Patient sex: M
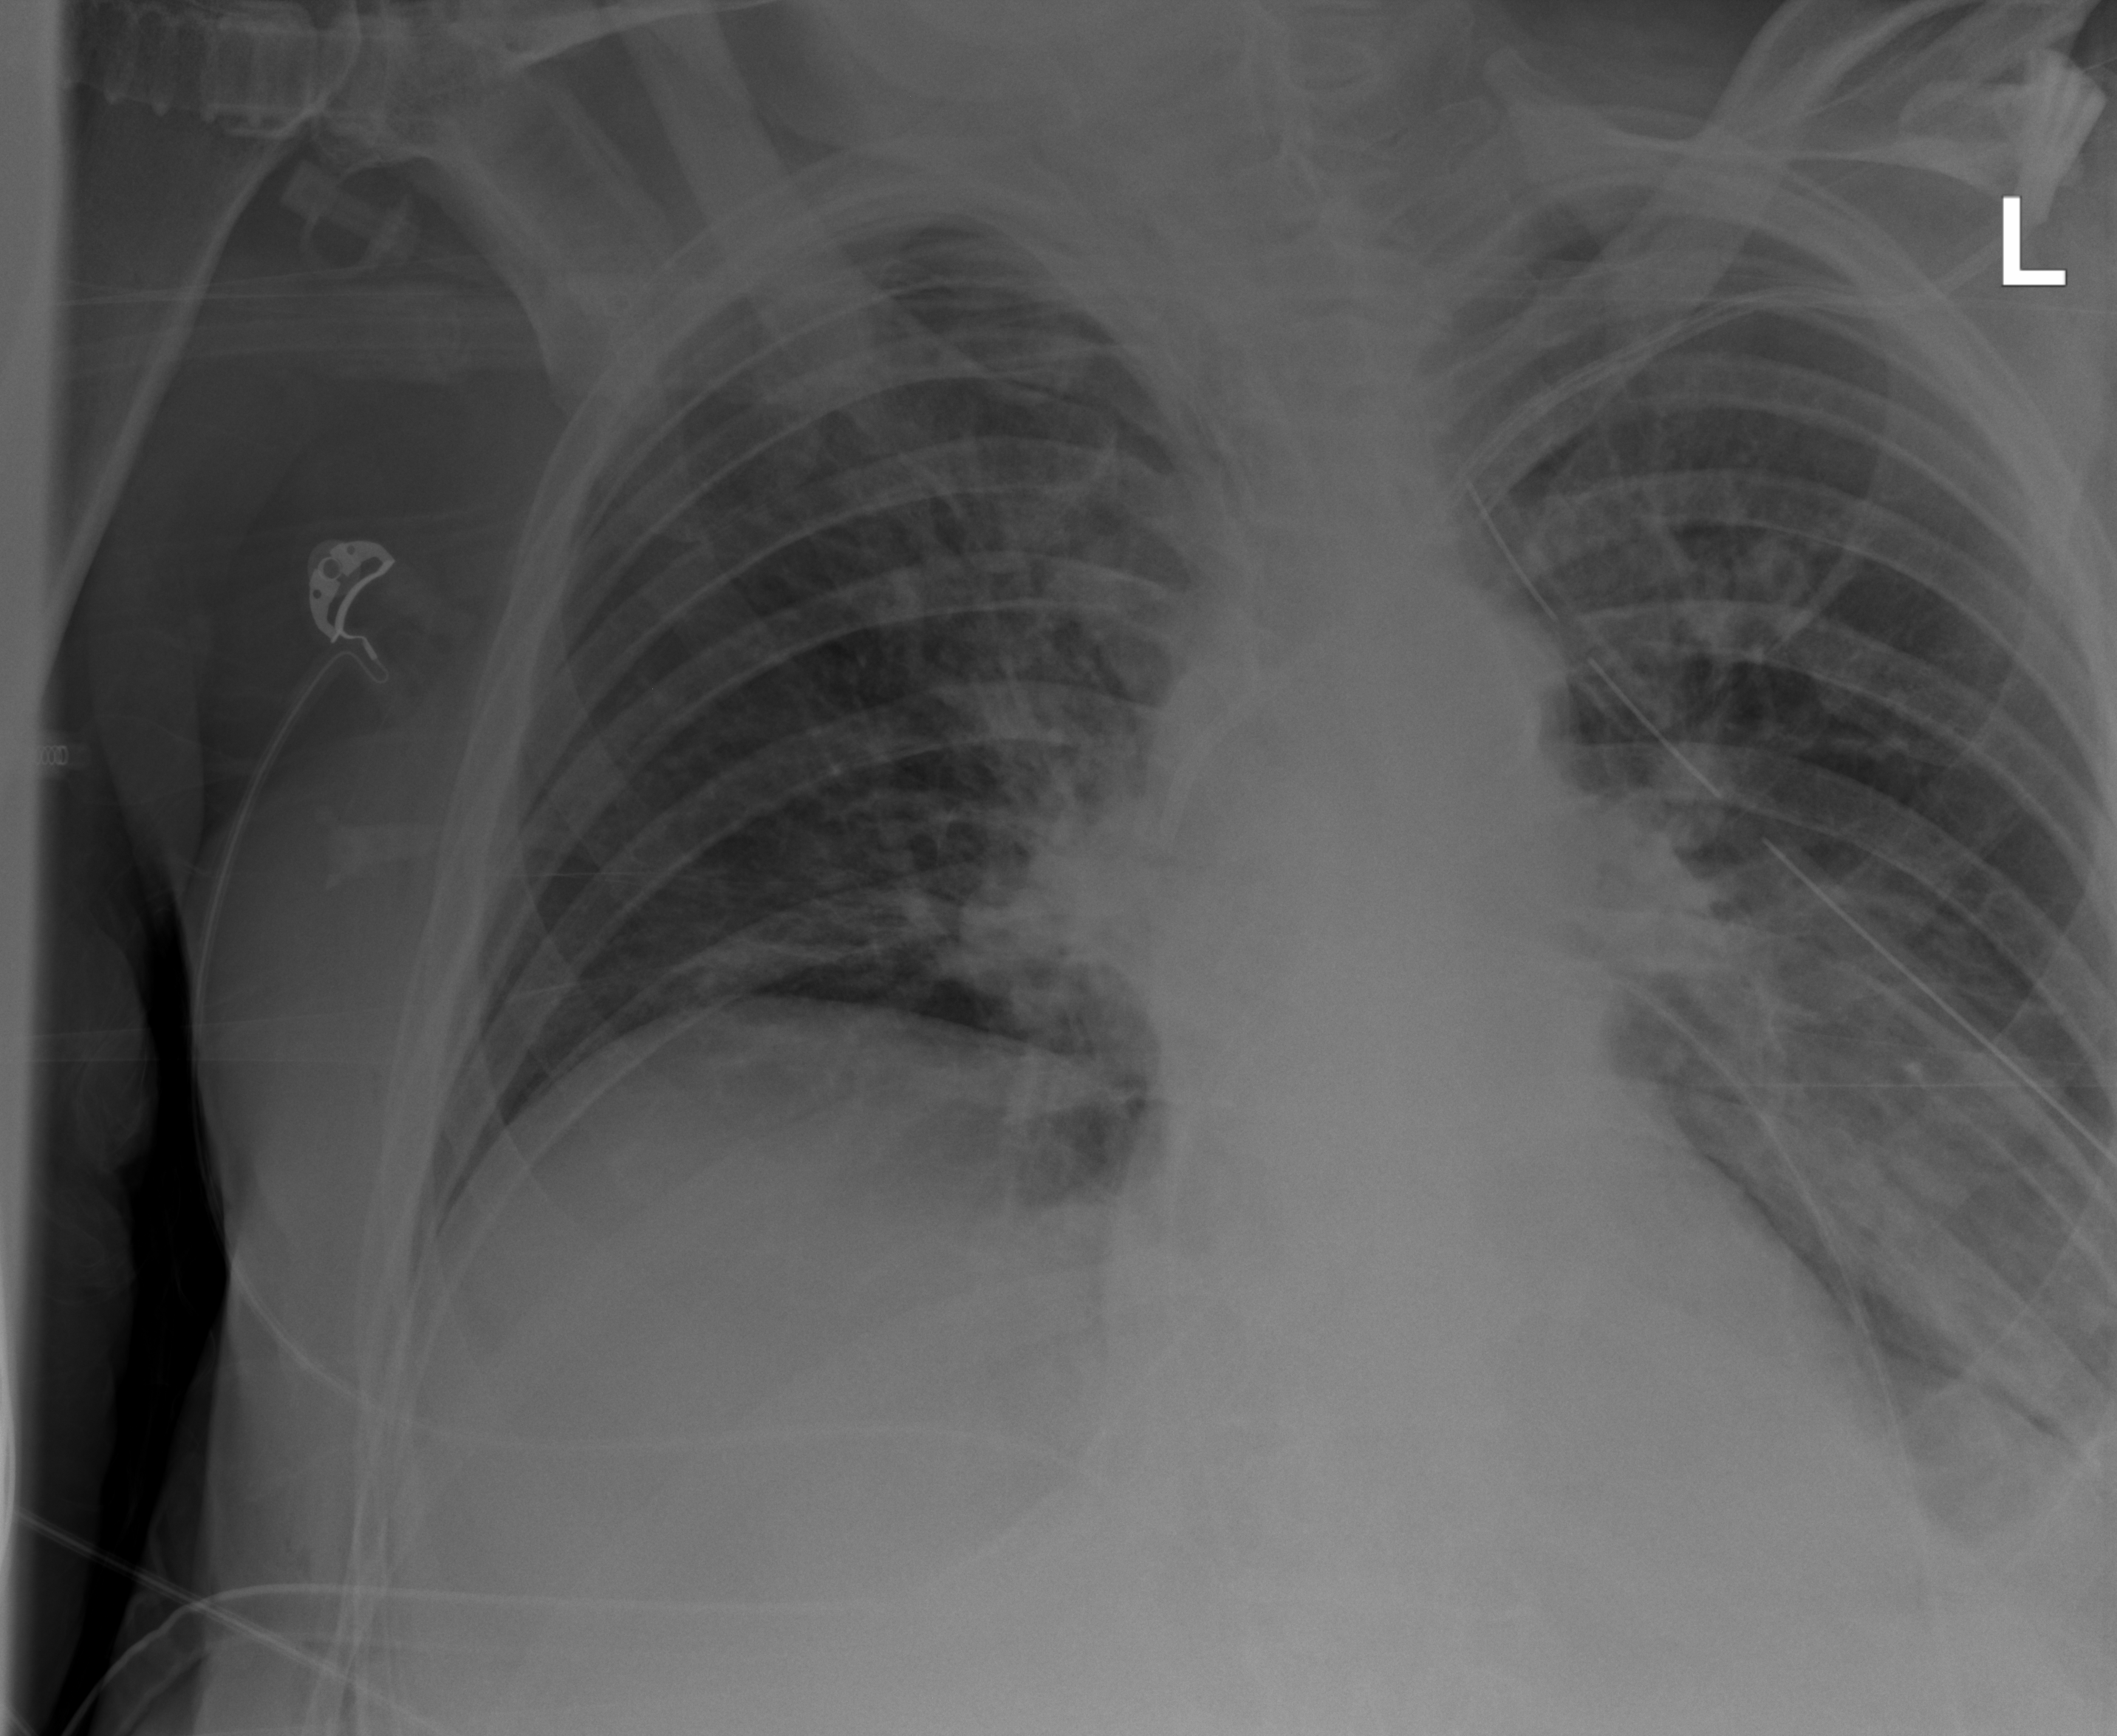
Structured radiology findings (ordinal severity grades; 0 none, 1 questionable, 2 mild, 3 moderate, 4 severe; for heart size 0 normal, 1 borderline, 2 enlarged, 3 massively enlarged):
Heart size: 0
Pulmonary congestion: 0
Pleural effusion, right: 0
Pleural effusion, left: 0
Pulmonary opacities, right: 0
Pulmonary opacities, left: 1
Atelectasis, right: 1
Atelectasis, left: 2